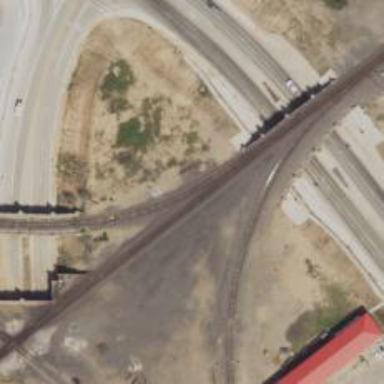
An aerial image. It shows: Railway siding for service.